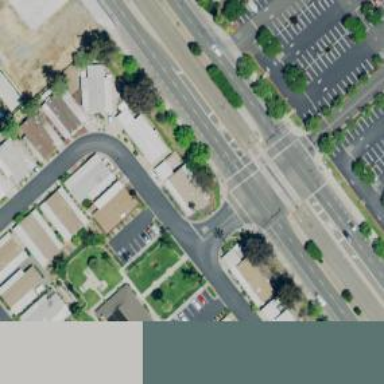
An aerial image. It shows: Solid stop line on the road marking.